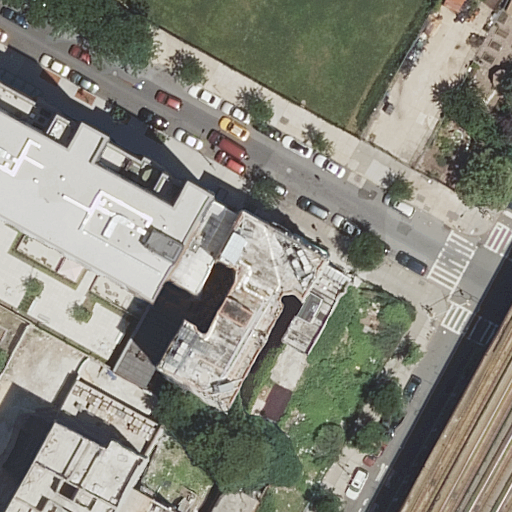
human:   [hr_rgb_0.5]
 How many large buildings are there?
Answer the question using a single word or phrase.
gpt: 2

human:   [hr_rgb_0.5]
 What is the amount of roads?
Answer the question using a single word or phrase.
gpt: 2

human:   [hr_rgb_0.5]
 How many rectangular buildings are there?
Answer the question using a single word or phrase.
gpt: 7

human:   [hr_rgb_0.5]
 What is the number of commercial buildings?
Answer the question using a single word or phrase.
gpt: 0

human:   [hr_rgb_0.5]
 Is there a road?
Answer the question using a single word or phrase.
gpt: yes

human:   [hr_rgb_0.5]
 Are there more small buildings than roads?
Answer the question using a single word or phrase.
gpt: no

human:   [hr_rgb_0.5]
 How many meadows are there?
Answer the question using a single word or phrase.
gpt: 1

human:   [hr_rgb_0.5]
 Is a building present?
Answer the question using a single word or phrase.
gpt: yes

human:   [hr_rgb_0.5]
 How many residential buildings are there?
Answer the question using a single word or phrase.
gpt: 8

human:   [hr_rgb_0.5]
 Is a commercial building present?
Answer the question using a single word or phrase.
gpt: no

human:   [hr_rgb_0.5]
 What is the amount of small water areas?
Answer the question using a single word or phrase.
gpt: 0

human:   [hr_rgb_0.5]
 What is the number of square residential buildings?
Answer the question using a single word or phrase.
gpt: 0

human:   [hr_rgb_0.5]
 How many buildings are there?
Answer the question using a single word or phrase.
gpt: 8

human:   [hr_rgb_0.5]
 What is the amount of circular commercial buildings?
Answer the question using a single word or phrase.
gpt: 0

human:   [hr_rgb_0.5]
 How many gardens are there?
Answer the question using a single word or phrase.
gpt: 1

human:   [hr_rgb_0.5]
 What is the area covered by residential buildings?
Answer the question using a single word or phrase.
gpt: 3041m2

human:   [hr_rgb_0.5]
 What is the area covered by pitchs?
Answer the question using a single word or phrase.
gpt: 875m2

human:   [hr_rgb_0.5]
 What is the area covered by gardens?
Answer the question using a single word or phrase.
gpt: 360m2

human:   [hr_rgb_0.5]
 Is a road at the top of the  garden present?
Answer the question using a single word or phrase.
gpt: no

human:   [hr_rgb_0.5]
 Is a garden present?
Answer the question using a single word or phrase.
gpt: yes

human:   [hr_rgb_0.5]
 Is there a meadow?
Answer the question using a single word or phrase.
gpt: yes

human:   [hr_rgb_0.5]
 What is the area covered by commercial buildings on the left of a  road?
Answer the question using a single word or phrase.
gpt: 0m2

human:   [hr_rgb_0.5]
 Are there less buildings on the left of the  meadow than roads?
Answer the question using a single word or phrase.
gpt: yes

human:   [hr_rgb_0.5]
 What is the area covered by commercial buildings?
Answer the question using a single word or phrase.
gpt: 0m2

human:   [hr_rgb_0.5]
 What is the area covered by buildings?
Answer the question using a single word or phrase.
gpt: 3041m2

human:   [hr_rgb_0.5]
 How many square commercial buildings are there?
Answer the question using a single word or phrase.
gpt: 0

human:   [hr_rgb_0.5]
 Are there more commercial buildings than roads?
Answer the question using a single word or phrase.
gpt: no

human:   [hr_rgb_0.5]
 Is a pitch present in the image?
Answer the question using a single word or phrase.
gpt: yes

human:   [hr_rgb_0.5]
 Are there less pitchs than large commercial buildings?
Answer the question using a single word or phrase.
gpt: no

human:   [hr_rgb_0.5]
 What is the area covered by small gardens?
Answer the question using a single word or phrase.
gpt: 0m2

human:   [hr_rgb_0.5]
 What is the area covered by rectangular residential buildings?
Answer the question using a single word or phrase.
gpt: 2514m2

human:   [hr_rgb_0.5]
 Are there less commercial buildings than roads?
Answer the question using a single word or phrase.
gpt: yes

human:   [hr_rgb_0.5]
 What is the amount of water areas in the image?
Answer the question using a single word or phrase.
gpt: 0

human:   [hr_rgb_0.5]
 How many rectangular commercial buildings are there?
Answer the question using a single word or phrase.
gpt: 0

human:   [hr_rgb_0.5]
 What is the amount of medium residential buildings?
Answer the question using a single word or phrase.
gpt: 6

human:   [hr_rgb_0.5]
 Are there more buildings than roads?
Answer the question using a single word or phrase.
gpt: yes

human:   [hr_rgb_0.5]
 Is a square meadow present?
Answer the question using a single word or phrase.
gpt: no

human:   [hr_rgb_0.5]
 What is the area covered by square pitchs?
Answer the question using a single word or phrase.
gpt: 0m2

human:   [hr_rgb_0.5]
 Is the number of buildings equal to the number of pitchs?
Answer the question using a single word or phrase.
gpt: no

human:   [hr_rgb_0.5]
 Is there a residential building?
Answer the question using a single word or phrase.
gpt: yes

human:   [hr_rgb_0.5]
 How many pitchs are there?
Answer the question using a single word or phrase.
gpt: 1

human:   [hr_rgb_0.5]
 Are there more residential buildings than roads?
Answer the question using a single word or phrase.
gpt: yes

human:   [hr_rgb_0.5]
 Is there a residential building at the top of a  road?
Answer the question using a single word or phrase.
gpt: yes

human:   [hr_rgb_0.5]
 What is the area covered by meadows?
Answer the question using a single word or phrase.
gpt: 0m2

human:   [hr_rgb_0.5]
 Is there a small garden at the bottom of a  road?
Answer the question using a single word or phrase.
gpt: no

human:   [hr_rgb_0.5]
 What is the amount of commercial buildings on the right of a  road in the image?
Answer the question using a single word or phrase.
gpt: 0

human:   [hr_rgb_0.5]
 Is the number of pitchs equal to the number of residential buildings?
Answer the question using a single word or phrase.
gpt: no

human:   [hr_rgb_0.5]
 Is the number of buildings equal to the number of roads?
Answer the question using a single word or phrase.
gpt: no

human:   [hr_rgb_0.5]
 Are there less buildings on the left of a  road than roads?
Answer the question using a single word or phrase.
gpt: no

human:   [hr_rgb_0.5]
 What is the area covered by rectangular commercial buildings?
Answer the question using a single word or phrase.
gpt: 0m2

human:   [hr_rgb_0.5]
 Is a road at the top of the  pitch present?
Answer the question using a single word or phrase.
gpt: no

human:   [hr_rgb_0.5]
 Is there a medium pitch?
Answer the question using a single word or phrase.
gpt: no

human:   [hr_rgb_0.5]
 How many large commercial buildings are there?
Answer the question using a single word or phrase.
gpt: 0

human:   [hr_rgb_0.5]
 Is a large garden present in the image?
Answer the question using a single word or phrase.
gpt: no

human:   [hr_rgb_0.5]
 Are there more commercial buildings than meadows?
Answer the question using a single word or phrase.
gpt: no

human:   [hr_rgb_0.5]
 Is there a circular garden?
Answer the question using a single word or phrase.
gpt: no

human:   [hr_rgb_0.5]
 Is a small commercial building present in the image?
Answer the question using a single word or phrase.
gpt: no

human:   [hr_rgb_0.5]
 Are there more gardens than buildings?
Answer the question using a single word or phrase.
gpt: no

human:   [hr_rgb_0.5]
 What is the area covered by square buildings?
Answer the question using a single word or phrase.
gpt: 0m2

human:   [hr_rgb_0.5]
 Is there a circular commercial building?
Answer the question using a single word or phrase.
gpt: no

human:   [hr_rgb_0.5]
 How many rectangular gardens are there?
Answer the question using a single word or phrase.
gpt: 1

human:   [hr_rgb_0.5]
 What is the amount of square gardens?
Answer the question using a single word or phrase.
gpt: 0

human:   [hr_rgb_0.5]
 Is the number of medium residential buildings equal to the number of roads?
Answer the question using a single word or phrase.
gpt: no

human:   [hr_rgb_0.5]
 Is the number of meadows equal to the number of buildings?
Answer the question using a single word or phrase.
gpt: no